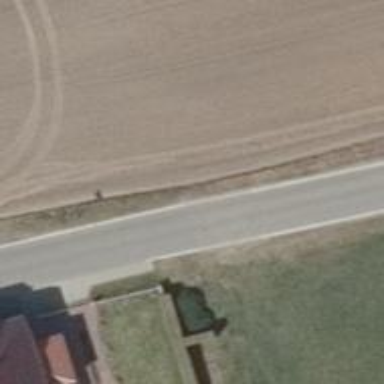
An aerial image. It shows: Unclassified road with paved surface.